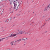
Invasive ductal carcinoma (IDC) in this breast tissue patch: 0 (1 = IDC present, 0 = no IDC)